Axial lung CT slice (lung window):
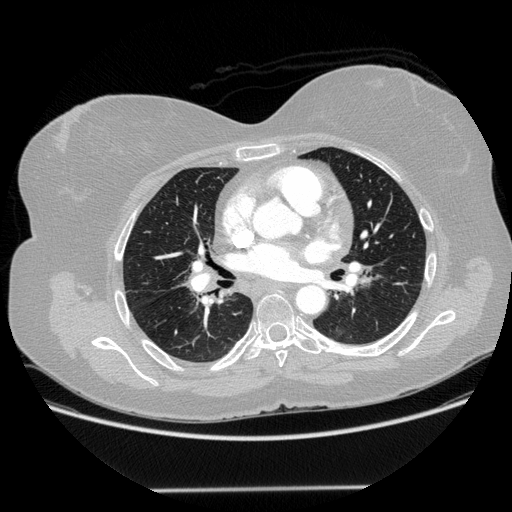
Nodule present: no